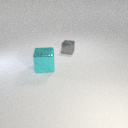
small gray metal cube to the right of large cyan metal cube